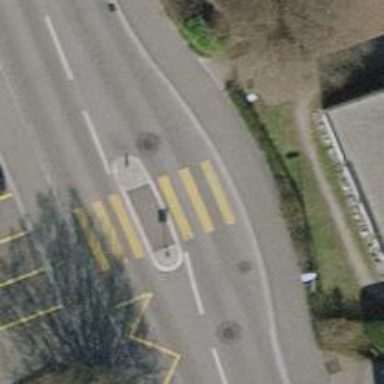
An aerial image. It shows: Kerb serving as barrier.